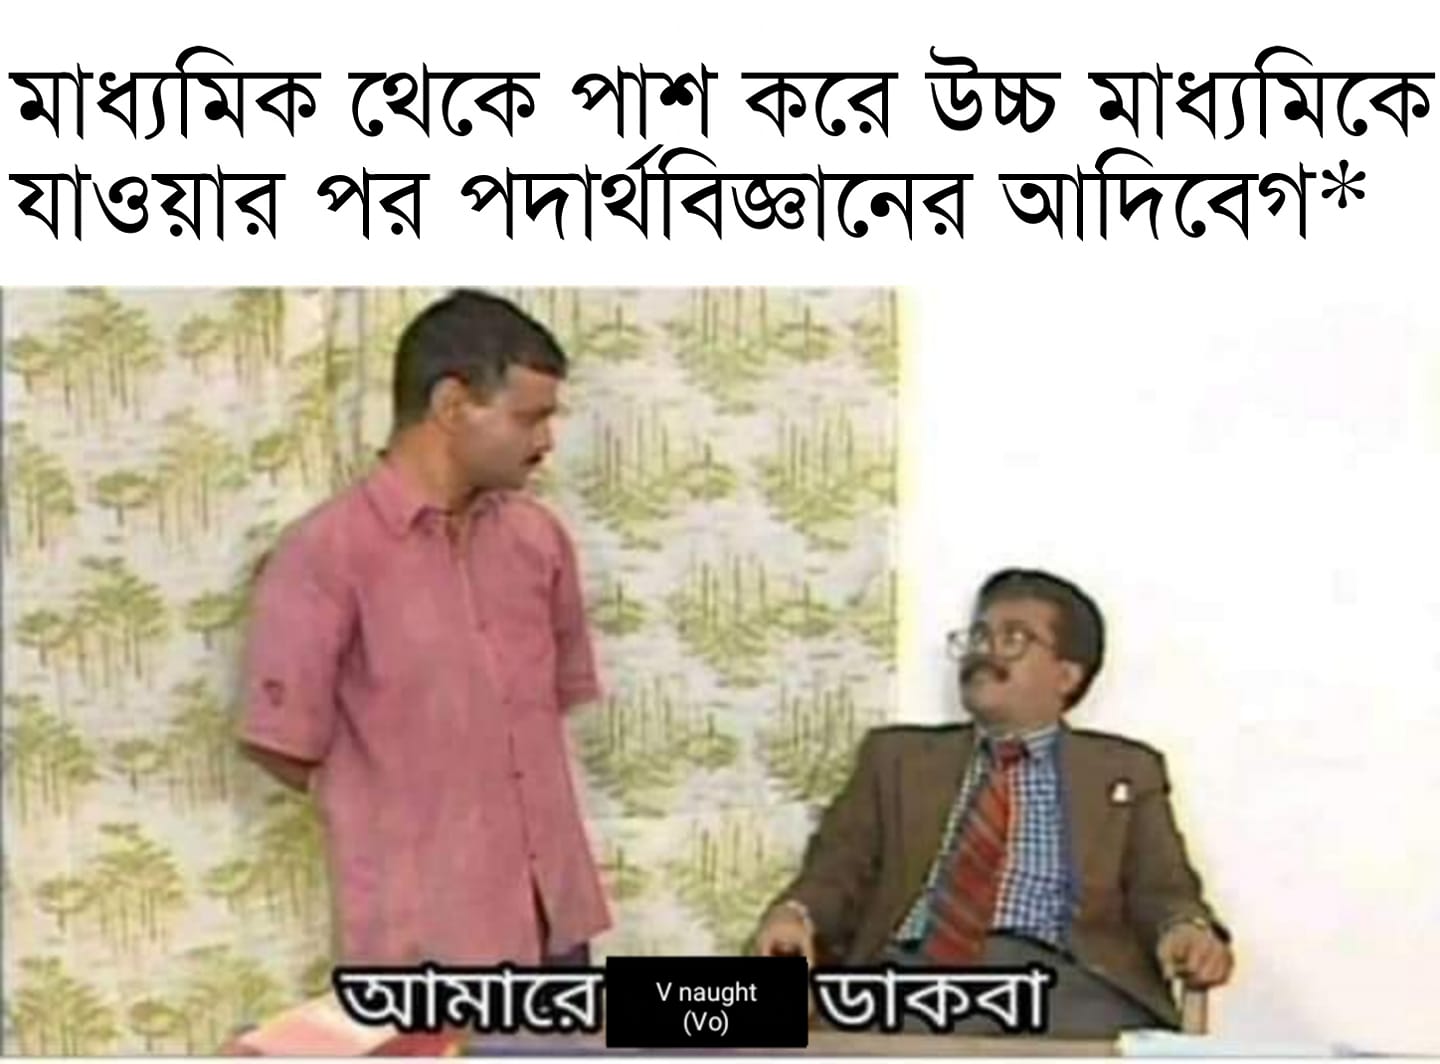
Caption: মাধ্যমিক থেকে পাশ করে উচ্চ মাধ্যমিকে যাওয়ার পর পদার্থবিজ্ঞানের আদিবেগ*    আমারে  V naught ডাকবা
Label: hate